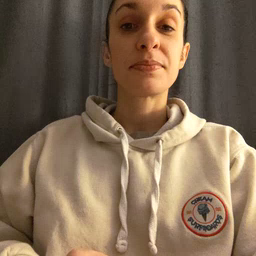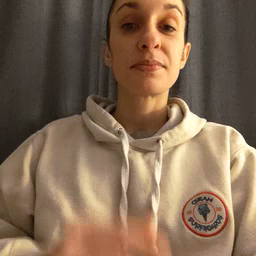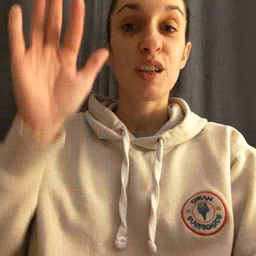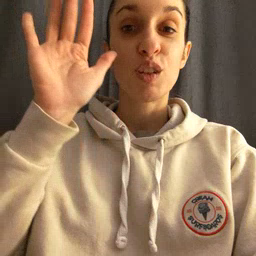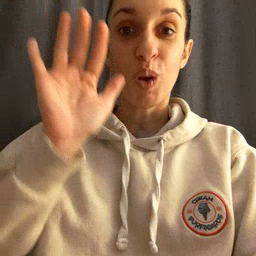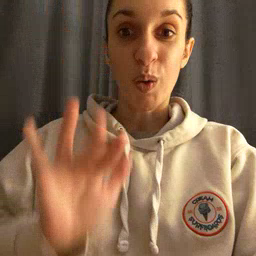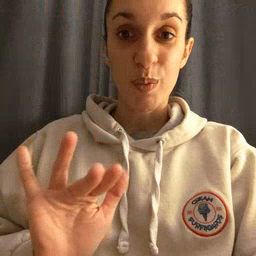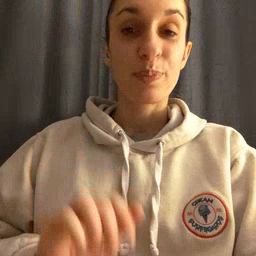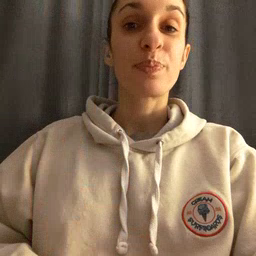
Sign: snow